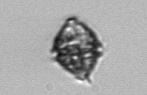
Label: Kryptoperidinium_triquetrum